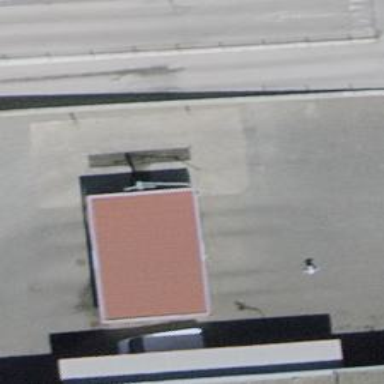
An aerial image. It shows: Car wash facility.